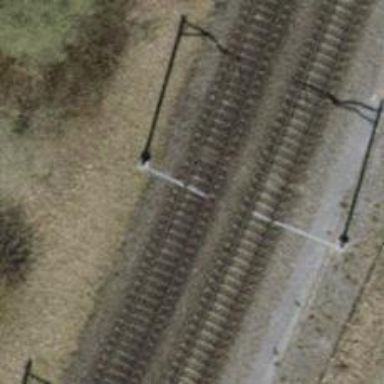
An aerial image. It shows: Single railway track with electrified contact line.